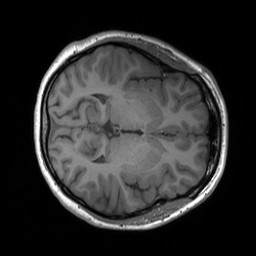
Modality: T1w
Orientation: axial
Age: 24
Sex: female
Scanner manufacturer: siemens
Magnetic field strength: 3 T
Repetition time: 1.9 s
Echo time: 0.00252 s